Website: bh-photo
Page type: customer-info-address
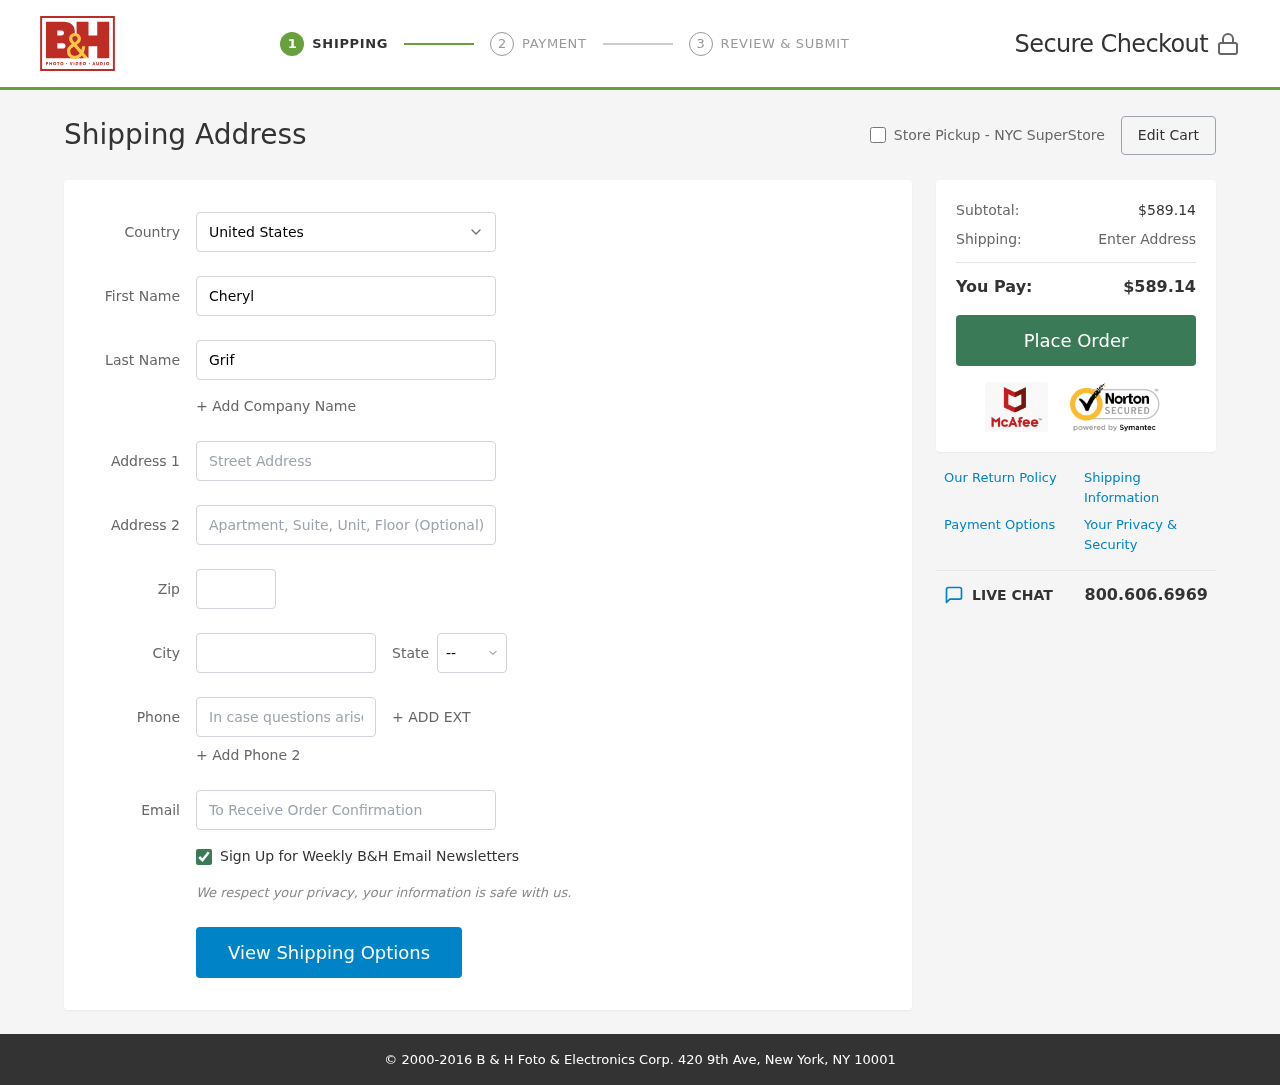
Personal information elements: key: PII_CITY
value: Port Kevin
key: PII_COUNTRY
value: United States
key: PII_EMAIL
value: cheryl.griffith@gmail.com
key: PII_FIRSTNAME
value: Cheryl
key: PII_LASTNAME
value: Griffith
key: PII_PHONE
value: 8725529913
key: PII_POSTCODE
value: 05096
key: PII_STATE_ABBR
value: AK
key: PII_STREET
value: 558 Manuel Loaf
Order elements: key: ORDER_SUBTOTAL
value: $589.14
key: ORDER_TOTAL
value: $589.14